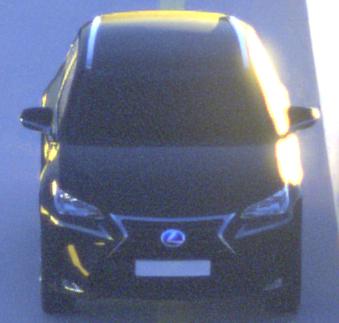
Make: Lexus
Model: NX 300h
Detailed model: NX (AZ1)
Model produced from: 2017/11
Model produced until: 2018/08
Doors: 5
Color: black
Road condition: dry road
Daytime: sunrise or sunset
Contrast: high contrast